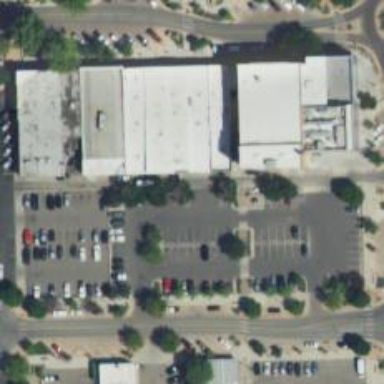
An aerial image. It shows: Parking space.